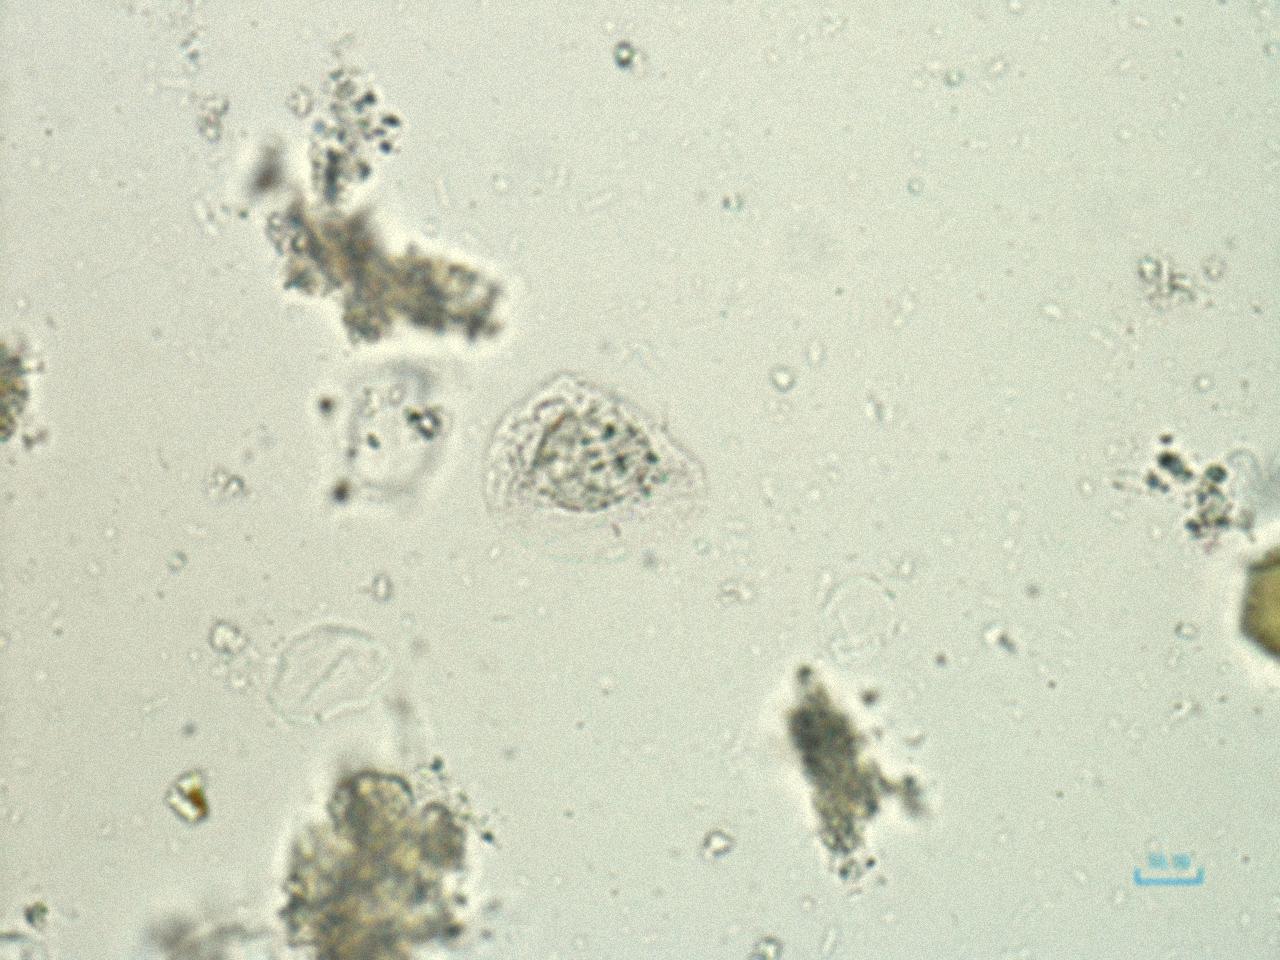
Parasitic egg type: Hymenolepis nana